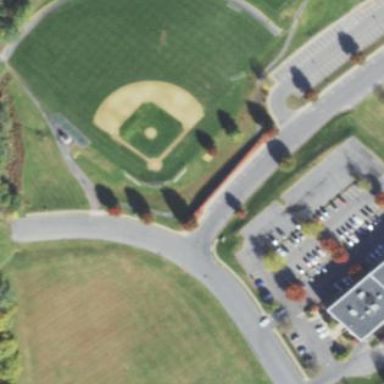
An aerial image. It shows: Baseball pitch for leisure land.